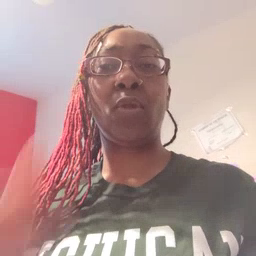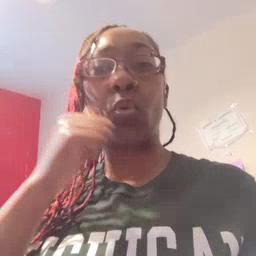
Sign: girl